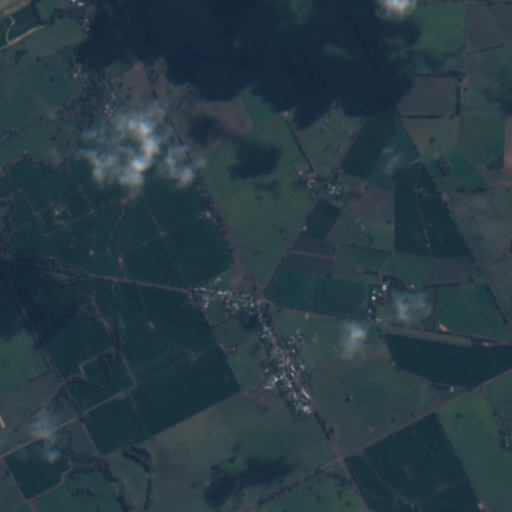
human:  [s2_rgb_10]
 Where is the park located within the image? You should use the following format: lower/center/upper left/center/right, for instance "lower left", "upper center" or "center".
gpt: The park is located in the center of the image.
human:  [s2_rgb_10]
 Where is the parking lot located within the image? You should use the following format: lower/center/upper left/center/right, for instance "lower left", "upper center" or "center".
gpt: The parking lot is located in the center of the image.
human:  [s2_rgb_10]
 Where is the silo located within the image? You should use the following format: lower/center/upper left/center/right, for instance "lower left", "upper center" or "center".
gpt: The silo is located in the lower center of the image.
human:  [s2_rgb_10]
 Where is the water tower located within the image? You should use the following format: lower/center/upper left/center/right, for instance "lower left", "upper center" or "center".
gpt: The water tower is located in the center of the image.
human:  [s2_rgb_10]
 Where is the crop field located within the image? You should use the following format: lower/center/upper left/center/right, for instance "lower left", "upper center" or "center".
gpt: There is no crop field in the image.